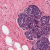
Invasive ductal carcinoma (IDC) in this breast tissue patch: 0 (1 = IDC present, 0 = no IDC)